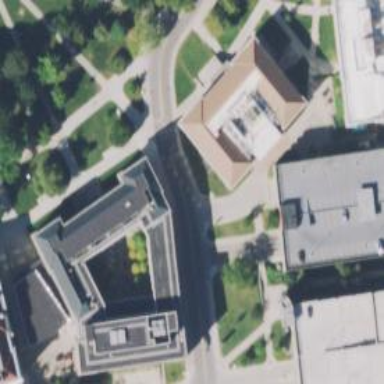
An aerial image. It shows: University building.